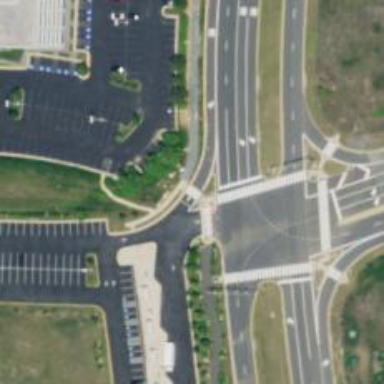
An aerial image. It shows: Uncontrolled zebra crossing on the road.